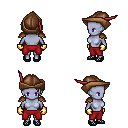
a pixel art fantasy rpg character, female body template, dark elf, purple skin, leather shoulder armor, red pants, white long mohawk hairstyle, leather cap, gold gloves, ghillies, four views (front, back, left, right), 2x2 character sprite sheet, small pixel art, hard edges, no anti-aliasing